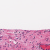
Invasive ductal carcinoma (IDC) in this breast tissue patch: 0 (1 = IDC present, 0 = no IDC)